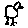
Label: bird